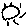
Label: sun